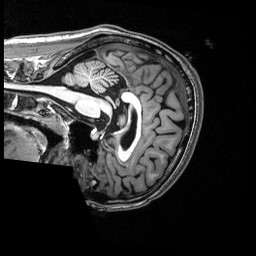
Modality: T1w
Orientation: sagittal
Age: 24
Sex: female
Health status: healthy
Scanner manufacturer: siemens
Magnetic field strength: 3 T
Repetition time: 2.53 s
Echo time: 0.00339 s